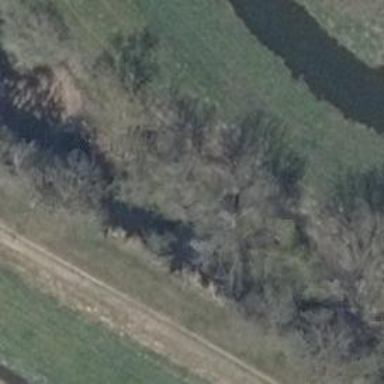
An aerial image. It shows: Row of trees in natural setting.